Interaction volume radius: 5 \u00c5
Interaction volume height: 10 \u00c5
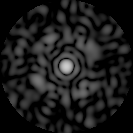
Disorder parameter: 0.8408